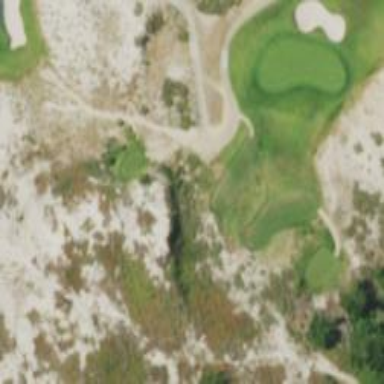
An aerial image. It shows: View of golf hole.